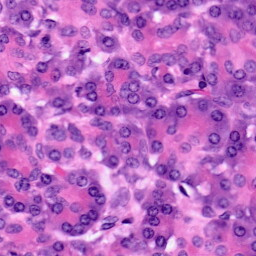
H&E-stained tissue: Pancreatic